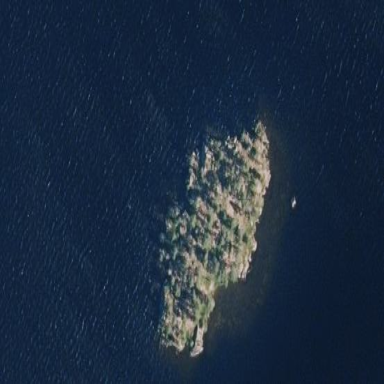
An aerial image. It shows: Islet.